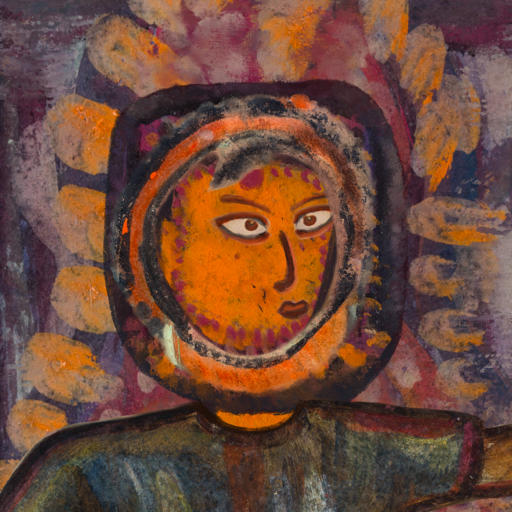
Background: Doll, Head And Neck Side: Doll_w_Hair, Face Side: Roy_Bahadur, Bust: Mosgoul, Hair Side: Childish, Head Accessory: Blank, Second Necklace: Blank, Necklace: Blank, Baby: Blank